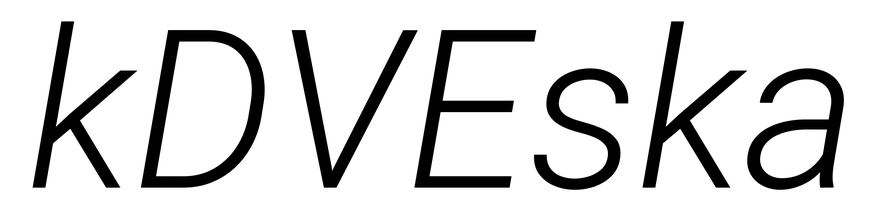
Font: Roboto-Italic_Light_Italic